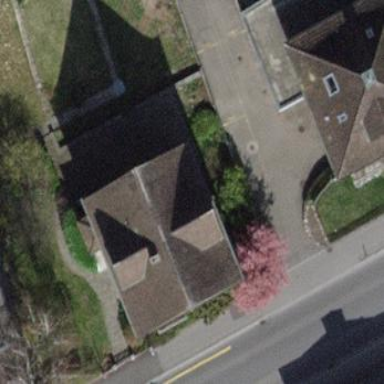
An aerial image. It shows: Gabled roof on building that houses apartments.